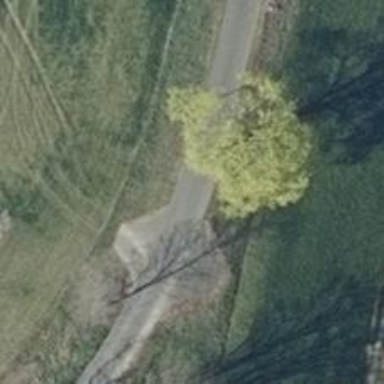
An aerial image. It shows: Passing place on the road.